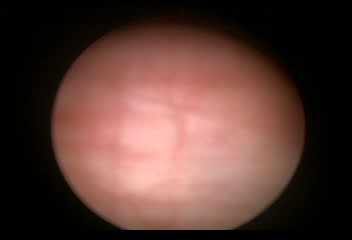
Modality: WLC
Class: Normal mucosa
Bladder cancer association: No